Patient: sex F, age 71
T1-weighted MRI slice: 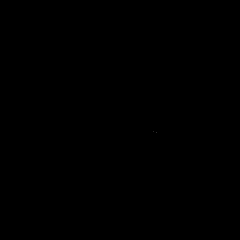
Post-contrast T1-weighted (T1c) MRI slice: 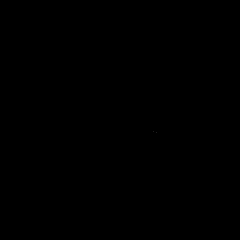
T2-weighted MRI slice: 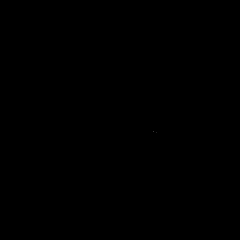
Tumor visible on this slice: no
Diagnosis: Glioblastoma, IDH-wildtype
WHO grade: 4